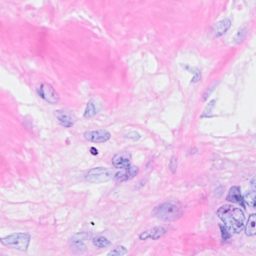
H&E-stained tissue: Breast